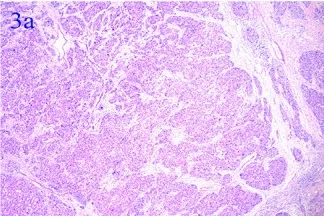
(a) Infiltrating moderately differentiated hepatocellular carcinoma of the liver.
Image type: pathology (h&e)